Question: When adding a DatePicker to my app I get the following:

I assume this is because I use Hebrew on my computer.
How can I change the language of the DatePicker to be English?
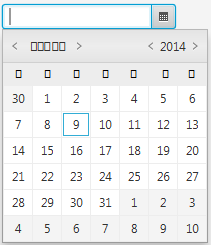
Answer: You can define the default locale for your instance of the Java Virtual Machine calling:
'''
Locale.setDefault(Locale.ENGLISH);
'''
Or if you can't find the locale, you need, in the pre made constants, you can look up the country code in the list of <URL> and create your "custom" locale like this:
'''
Locale.setDefault(Locale("cs")) //locale for Czech language
'''
on the 'start' method. If you also want to implement a custom formatter for the text editor, you should add locale to the formatter too.
This is just an example:
'''
private final DateTimeFormatter formatter =
DateTimeFormatter.ofPattern("EEEE, d.MM.uuuu", Locale.ENGLISH);
@Override
public void start(Stage primaryStage) {
Locale.setDefault(Locale.ENGLISH);
DatePicker datePicker=new DatePicker();
datePicker.setValue(LocalDate.now());
datePicker.setConverter(new StringConverter<LocalDate>() {
@Override
public String toString(LocalDate object) {
return object.format(formatter);
}
@Override
public LocalDate fromString(String string) {
return LocalDate.parse(string, formatter);
}
});
StackPane root = new StackPane(datePicker);
Scene scene = new Scene(root, 400, 400);
primaryStage.setScene(scene);
primaryStage.show();
}
'''
By design, 'DatePicker' uses 'Locale.getDefault()' in all the formats applied to the controls displayed on the popup. This can be checked in 'com.sun.javafx.scene.control.skin.DatePickerContent' class.
Unless you provide a custom skin for the control changing these formatters, in order to change the 'DatePicker' content to English, avoiding further changes in other localized controls, a workaround could be this:
'''
private final Locale myLocale = Locale.getDefault(Locale.Category.FORMAT);
@Override
public void start(Stage primaryStage) {
DatePicker datePicker=new DatePicker();
datePicker.setValue(LocalDate.now());
datePicker.setOnShowing(e-> Locale.setDefault(Locale.Category.FORMAT,Locale.ENGLISH));
datePicker.setOnShown(e-> Locale.setDefault(Locale.Category.FORMAT,myLocale));
...
}
'''
Returning to the original locale on 'setOnShown' is too soon, since if the user changes the month, the original locale is used and it will not be shown properly. To work it should be turned off both on 'setOnHiding' and on 'setOnAction'.
'''
private final Locale myLocale = Locale.getDefault(Locale.Category.FORMAT);
@Override
public void start(Stage primaryStage) {
DatePicker datePicker=new DatePicker();
datePicker.setValue(LocalDate.now());
datePicker.setOnShowing(e-> Locale.setDefault(Locale.Category.FORMAT,Locale.ENGLISH));
datePicker.setOnHiding(e-> Locale.setDefault(Locale.Category.FORMAT,myLocale));
datePicker.setOnAction(e-> Locale.setDefault(Locale.Category.FORMAT,myLocale));
...
}
'''